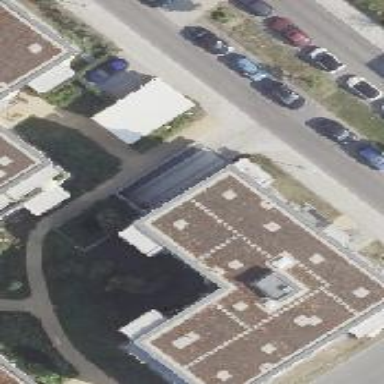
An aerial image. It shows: Parking entrance.